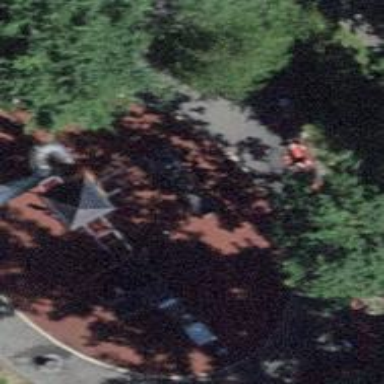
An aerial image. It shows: Playground area for leisure activities on the land.